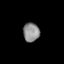
Tissue: lung
Cell type: Epithelial cells
Senescence score: 0.2172
Nuclear area (px): 304
Mean DAPI intensity: 139.4375